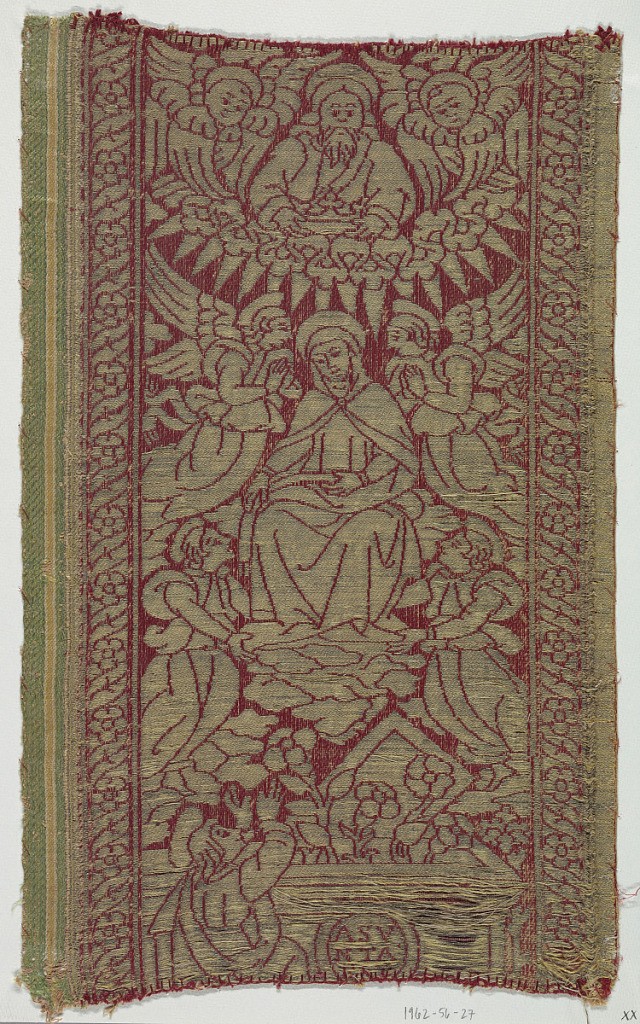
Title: Orphrey
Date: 15th–16th century
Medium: silk
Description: Orphrey in a design of the Ascension of the Virgin in red and gold.